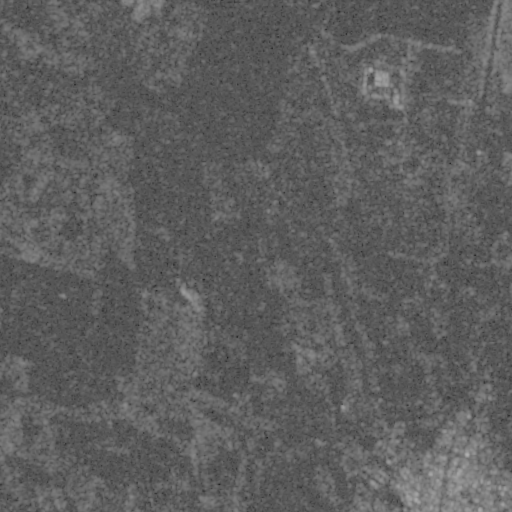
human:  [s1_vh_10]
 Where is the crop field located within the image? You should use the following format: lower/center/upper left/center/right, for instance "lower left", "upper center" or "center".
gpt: The crop field is located in the lower right of the image.
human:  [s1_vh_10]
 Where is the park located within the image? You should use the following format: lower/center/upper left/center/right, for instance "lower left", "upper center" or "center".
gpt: The park is located in the lower right of the image.
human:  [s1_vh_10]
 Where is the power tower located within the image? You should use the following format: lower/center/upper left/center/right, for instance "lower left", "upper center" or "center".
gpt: The power tower is located in the upper right of the image.
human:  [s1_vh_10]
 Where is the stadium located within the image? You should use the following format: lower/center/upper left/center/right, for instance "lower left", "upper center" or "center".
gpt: The stadium is located in the lower right of the image.
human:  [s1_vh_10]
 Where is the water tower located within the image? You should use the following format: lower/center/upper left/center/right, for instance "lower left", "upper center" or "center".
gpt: The water tower is located in the lower right of the image.
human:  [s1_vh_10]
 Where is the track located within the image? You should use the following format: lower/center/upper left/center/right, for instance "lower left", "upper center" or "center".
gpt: There is no track in the image.

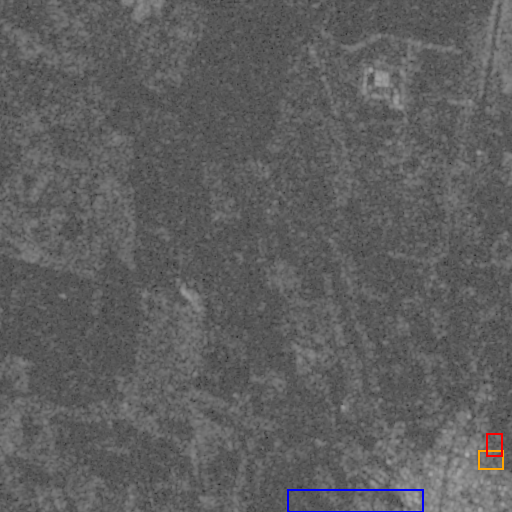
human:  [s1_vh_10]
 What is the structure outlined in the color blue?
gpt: The structure outlined in blue is a crop field.
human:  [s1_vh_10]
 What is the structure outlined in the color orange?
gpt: The structure outlined in orange is a park.
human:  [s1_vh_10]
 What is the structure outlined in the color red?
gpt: The structure outlined in red is a stadium.
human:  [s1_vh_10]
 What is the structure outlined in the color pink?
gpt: There is no pink outline.